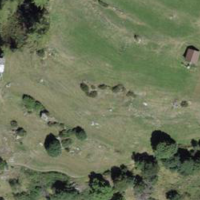
EUNIS habitat code: 26
Species observed at this site:
Sedum album
Lactuca perennis